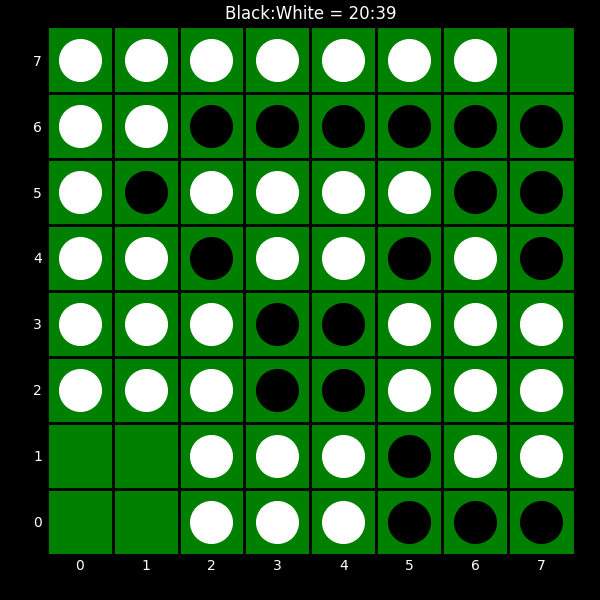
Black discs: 20
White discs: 39